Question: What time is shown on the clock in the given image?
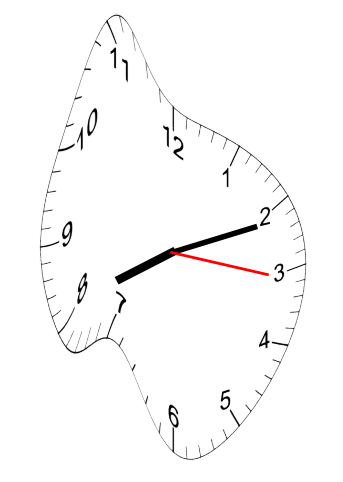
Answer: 08:11:16